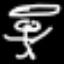
Label: angel